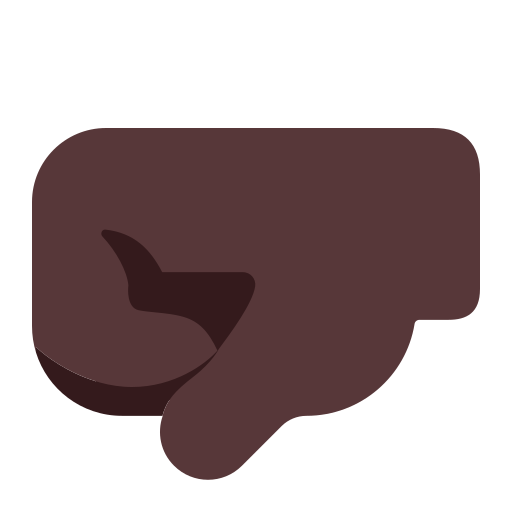
left facing fist flat dark